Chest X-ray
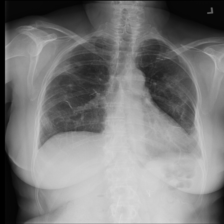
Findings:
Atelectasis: negative
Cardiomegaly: negative
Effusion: negative
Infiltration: negative
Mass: negative
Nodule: positive
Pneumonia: negative
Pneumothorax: positive
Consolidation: negative
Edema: negative
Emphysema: negative
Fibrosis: negative
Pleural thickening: negative
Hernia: negative